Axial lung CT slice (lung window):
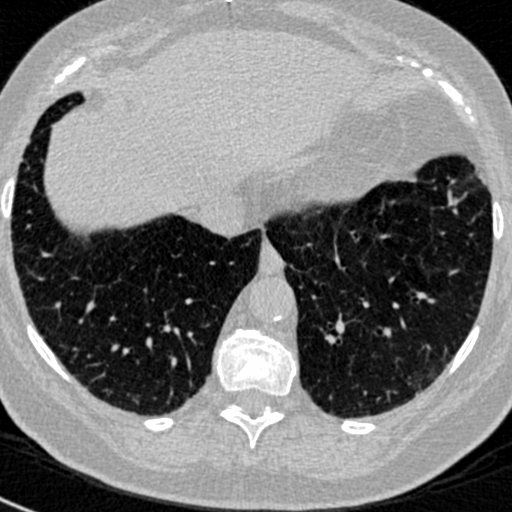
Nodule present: no